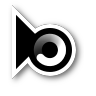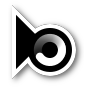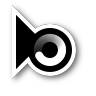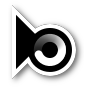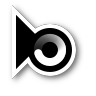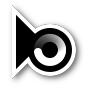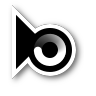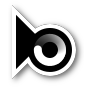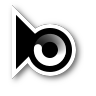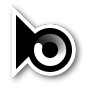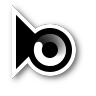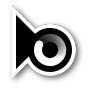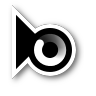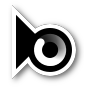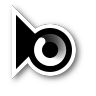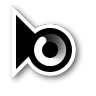
Cursor type: progress
OS/theme: linux-adwaita
Variant: default